Question: I need to create a spreadsheet that randomly draws a winner that has correctly answered all questions.
---
## Verifying Answer
I've added a Column which verifies the answer was properly answered. It returns if correct and if FALSE.
I have another table with the answers to verify the database results.
- - - - - -
---
## Pull Possible Winners
I need to get all PersonID that have properly answered all the questions. If they incorrectly answer a question they are disqualified. Also if they failed to answer a question they are disqualified.

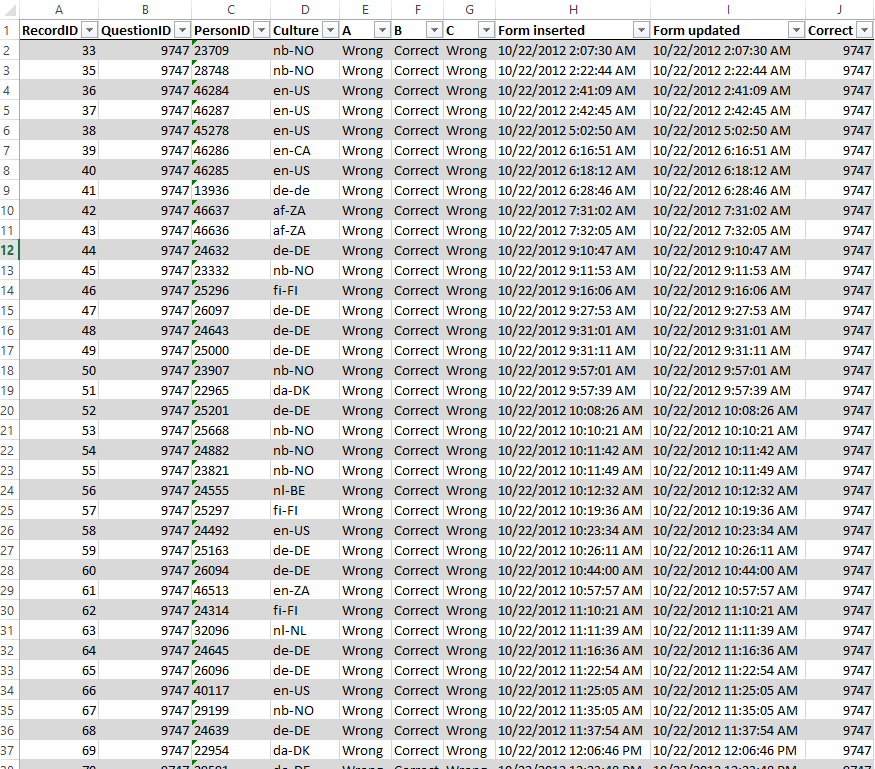
Answer: I tried to follow the layout of visible in the sheet image and compiled my own sheet:
<URL> Blocks with additions are marked with light green, error situations with yellow.
Defined C1:C200 as PersonList.
All formulae are in row 2, if not stated otherwise.
Column J: correct answers selected by
'''
=IF(AND(E2="Right",F2="Right",G2="Right"),B2,"")
'''
Column L: compiled unique list of participants by array formula (Shift-Control-Enter, curled brackets added by Excel itself, not by a user):
'''
{=INDEX(PersonList,MATCH(0,COUNTIF($L$1:L1,PersonList),0))}
'''
Column M: list of answers for the first question found (the first means position in a table):
'''
=MATCH($L2,$C$2:$C$2000,0)+1
'''
Column N: list of answers for other questions, copied further to columns O:R
'''
=MATCH($L2,INDIRECT("$C"&M2+1&":$C$2000"),0)+M2
'''
Column S: correct answer sought by a row number in column M. If the question wwas answered properly, question code will be displayed. The formula is copied to columns T:X.
'''
=(INDEX($J$1:$J$200,M2))
'''
Column Y: Winners and DQ. Array formula again:
'''
{=IF(SUM(IF(S2:X2="",1,0))=0,"Winner","DQ")}
'''
Now AutoFilter can be applied.